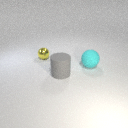
large gray rubber cylinder in front of small yellow metal sphere